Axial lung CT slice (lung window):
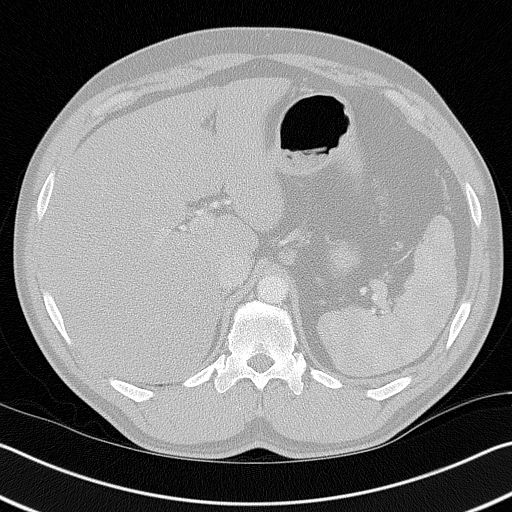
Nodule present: no